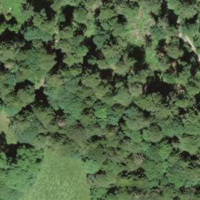
EUNIS habitat code: 41
Species observed at this site:
Helicigona lapicida